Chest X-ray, AP view. Patient: 45 years old, sex M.
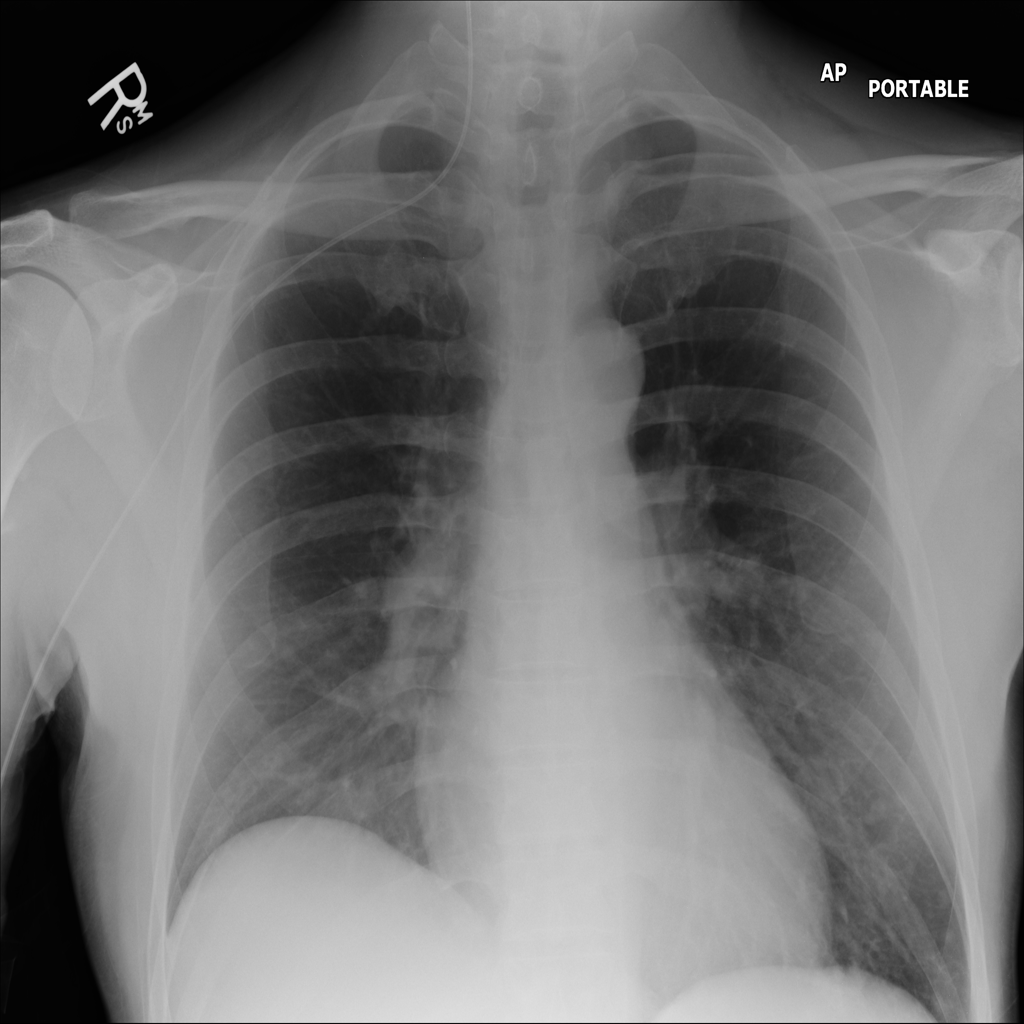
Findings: No Finding